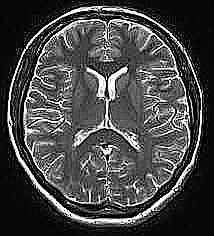
Label: notumor